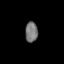
Tissue: lung
Cell type: T cells
Senescence score: 0.1684
Nuclear area (px): 251
Mean DAPI intensity: 117.076